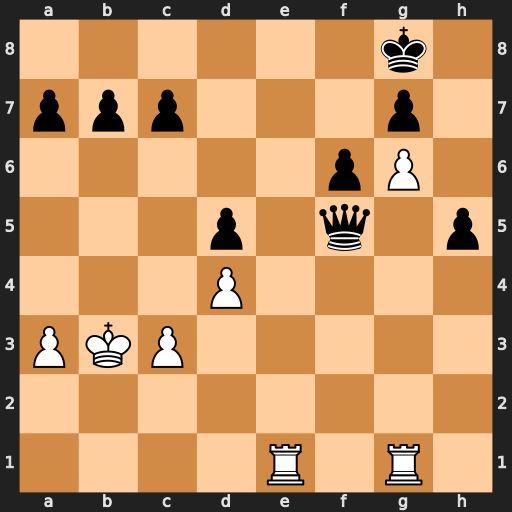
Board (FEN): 6k1/ppp3p1/5pP1/3p1q1p/3P4/PKP5/8/4R1R1
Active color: w
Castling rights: -
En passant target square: -
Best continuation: Re8#